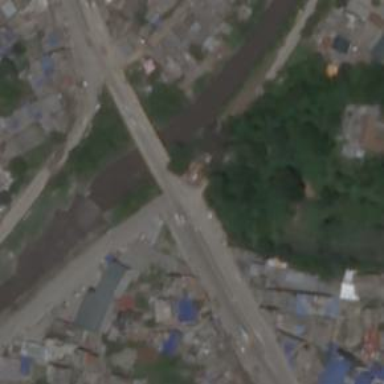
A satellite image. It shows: Primary highway crossing over bridge.